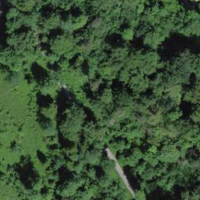
EUNIS habitat code: 41
Species observed at this site:
Turdus philomelos
Fragaria vesca
Carex sylvatica
Sylvia atricapilla